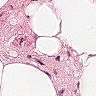
Metastatic tissue present: no